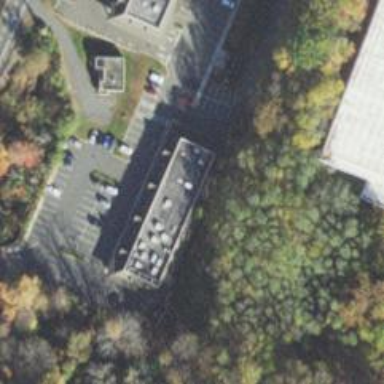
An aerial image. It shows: Car rental facility.